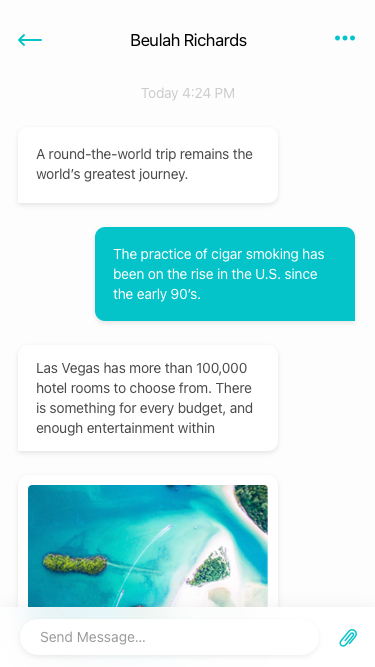
Text in this UI design:
Beulah Richards
Today 4:24 PM
A round-the-world trip remains the world’s greatest journey.
For two out of every three people, this is the ultimate travel experience, according to recent research. Needless to say, in a world obsessed by travel, travelers and travel agents are both looking for the cheapest tickets and airfares available.

Cheap airline tickets, in most cases, can be obtained from wholesale dealers and discounters.

If your requirements are simple – you want a round-trip ticket from one place to another, you have a particular airline on your mind and you have definite dates; then you can go directly to the source – to the ticket discount agency which buys cheap tickets in bulk from wholesalers and consolidators.

In real life most trips require more planning, and most people need a help from the agent to figure out what would be the best air ticket solution for their particular case. Cheap airfares to a particular region can often be found with local airlines that specialize in that country. Sometimes an agency that operates and retails tours to a particular country will have a discount agreement with the national carrier and will sell discount tickets on that airline.

With a bit of research through travel magazines aimed at the particular country of your choice, you can often find agencies dealing with national carriers for that country. For the cheapest possible airfare to many places the most affordable prices are often found in local travel agencies that deal with a particular destination selling round-trip discount airline flights – most likely to the capital of that country and a few main cities.

Sometimes you can find a really cheap air ticket with a discount retail agency that specializes in trips to a wider range of destinations or to multiple destinations. Through the sheer number of tickets that they sell they can command a reasonable discount. However, keep in mind that most advertised prices do not include taxes, luggage fee and airport tax, so the cheap airfare may end up being not so cheap. Best to read the small print to clarify exactly what you are getting before you purchase a ticket.

Another trick of the trade is for agencies to grab attention by indicating the lowest possible prices, which only apply on specific dates in low season. You’ll find that all agencies do this, even the most expensive ones so, don’t be surprised if you get a quote at double the price from what was displayed in the ad.

Airlines usually publish their scheduled flights and prices six months in advance. If you have decided on a destination it can be a good opportunity to get an ‘early bird’ discount by booking well in advance. Keep your eye on the travel press and also airline web-sites. There are often special discounts and incentives aimed at travelers who book online, as carrying out a booking online is cheaper for the company than through an intermediary who will take a commission.

However, although you can expect to get the cheapest air ticket if you start searching many months ahead, there are some exceptions. At times like Christmas or other periods of high demand the prices are usually inflated and planes fill up many months in advance. If you can be flexible and travel on actual holiday days such as Christmas day or New Years Eve you can find some pretty attractive discounts.
The practice of cigar smoking has been on the rise in the U.S. since the early 90’s.
In part due to a reputation as a glamorous alternative to cigarette smoking, the increase can also be tied to its popularity among celebrities, as well as to the social nature of its practice. But whatever the reason, it is clear that cigars are big business in the U.S. with higher sales of premium brands each and every year.

Magazines like Cigar Aficionado portray cigar smoking as alluring, and perhaps slightly risqu
Las Vegas has more than 100,000 hotel rooms to choose from. There is something for every budget, and enough entertainment within walking distance to keep anyone occupied for months, never mind the usual weekend stay or honeymoon. There are few cities which have as many luxury hotels as Las Vegas.

For travellers searching for top of the line accommodation, try the Four Seasons Las Vegas. It offers an oasis of tranquil elegance, comfort, luxury, and seclusion. Though it has no in-house casino, it is adjacent to Mandalay Bay Casino. Four Seasons Las Vegas is a tranquil retreat from the bustling city. This hotel offers 424 rooms are located on floors 35-39, and the views from the floor-to-ceiling windows overlook the famous Las Vegas Strip. The Business Center and Concierge service at this hotel have an extremely good reputation for meeting special needs of guests, such as arranging limousine services on a moment’s notice.

The Bellagio, a Las Vegas landmark, is a five-star hotel located on the 122-acre site of the legendary Dunes Hotel and Golf Course at the corner of Flamingo and Las Vegas Blvds. It contains one of the most attractive casinos in Las Vegas as well as numerous shops and restaurants. Bellagio’s world-famous fountains combine opera, classical and whimsical music with a breathtaking water and light show. The Conservatory & Botanical Gardens holds rows of exotic plants and flowers with unique displays for every season and holiday. It’s an inviting location for a honeymoon photo opportunity.

Caesars Palace is the long-standing epitome of Las Vegas luxury hotels. It holds the famous Forum Shops, Spago, an Imax theater, and a new shopping wing and tower. For those guests who want to relax and be pampered, this hotel offers the Spa at Caesars, Venus the Salon, and the Garden of the Gods Pool Oasis.

Caesars also offers guests access to the exclusive Cascata Golf Club. It features mountain scenery, beautiful waterfalls and rivers, and panoramic views combined with challenging holes and velvety greens to produce a golfing experience unparalleled anywhere else in the world. No expense has been spared, from the opulent clubhouse and pro shop to the personal and attentive service personel. Cascata was named listed as #56 by Golfweek Magazine in its article “2004 America’s Best Top 100 Modern Courses”. Golfweek also listed Cascata as #2 in Nevada in their list of “America’s Best State-by-State Public Access Courses”. In addition to be being named in Golfweeks America’s Best Modern Courses, Gary Galyean at Golf Magazine named Cascata #19 in the “Top 45 Courses Since 1959″.

Luxor is a Nile-theme hotel which features a sphinx and a large pyramid which has become a Las Vegas landmark. The Pyramid has 2,256 rooms with 236 Spa suites, two in each corner of every floor. The rooms are reached by inclinating elevators which travel sideways at a 39-degree angle up 30 stories. The Luxor features a wide variety of restaurants and entertainment.

Mandalay Bay is a tropical-theme new resort offering visitors the chance to walk inside a plexiglass tunnel through the Shark Reef Aquarium, which holds sharks and rays. The hotel has a 30,000 square foot world-class Spa Mandalay and the 11 acre Mandalay Beach pool complex. The House of Blues music theatre has a seating capacity of approximately 1,800, and plays host to an eclectic mix of live music. The Mirage Hotel is has an exploding volcano and a 20,000 gallon aquarium the greet guests as they enter this luxury hotel. The large pool complex has a quarter mile of shoreline along two large pools and smaller lagoons, and features a grotto and waterslides. The 2.5-million-gallon Dolphin Habitat is home to a family of Atlantic bottlenose dolphins.

The Mirage Hotel Tiger Habitat is the open-air home of Siegfried & Roy’s Royal White Tigers, available for viewing by the public during the day and evening. The tigers’ environment features a swimming pool with fountains and simulated mountain terrain. Unlike conventional tigers, which have black and gold markings, white tigers are white with black stripes, pink paws and ice-blue eyes.

Visitors can find French-themed shopping and dining at the Paris Las Vegas Hotel. It has a replica of the Arc De Triomphe and a half-scale Eiffel Tower. The Eiffel Tower Experience allows guests to ride 460 feet to the top to see a stunning, panoramic view of the valley. Paris is not the only European city recreated in miniature. The Venetian, renowned for its spacious and luxurious rooms, has gondolas in the midst of Las Vegas, as well as the Grand Canal Shoppes, a 500,000 square foot shopping plaza complete with cobblestone streets and beautiful traditional venetian style storefronts. The Grand Canal Shoppes host Streetmosphere, a cast of Carnivale street performers and opera singers.

For bargain hunters, the Rio hotel is not the newest or most elaborate building in town, but this all-suite Las Vegas hotel just off the Strip was rated No. 1 in value by Cond
Send Message…